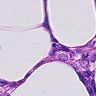
Metastatic tissue present: yes